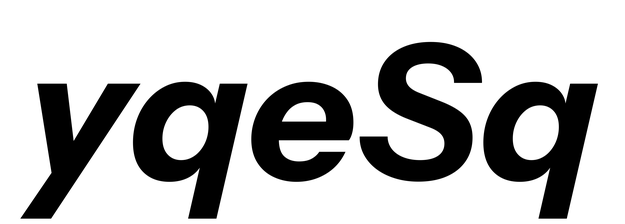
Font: InstrumentSans-Italic_Bold_Italic